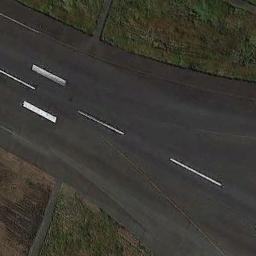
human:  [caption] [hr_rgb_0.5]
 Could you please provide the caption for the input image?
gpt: The runway is on the grass next to the trees .

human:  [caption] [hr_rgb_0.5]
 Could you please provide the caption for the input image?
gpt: There is a green lawn next to the runway, With white dashes of varying thickness on the runway .

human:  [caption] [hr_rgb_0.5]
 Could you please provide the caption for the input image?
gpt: The grass is around the runway .

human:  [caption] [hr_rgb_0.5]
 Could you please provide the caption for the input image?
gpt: The runway has two touchdown zone markings .

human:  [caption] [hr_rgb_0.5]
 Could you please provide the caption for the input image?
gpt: There are green meadows beside the runway .